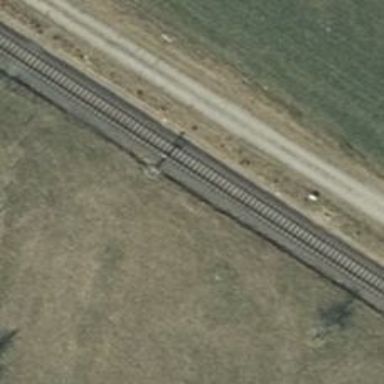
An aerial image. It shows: Light railway signal with light crossing form.